Field crop: maize
Growth stage: 2
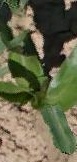
Species: maize